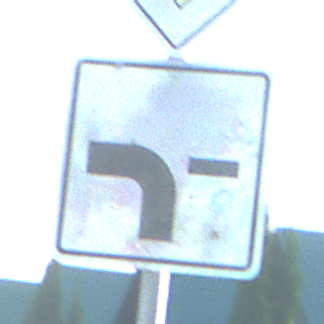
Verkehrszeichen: VerlaufVorfahrtsstrasse6
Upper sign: Vorfahrtsstrasse
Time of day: MorningAfternoon
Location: Outdoor (Nature)
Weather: Clear
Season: NotSpecified
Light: Natural